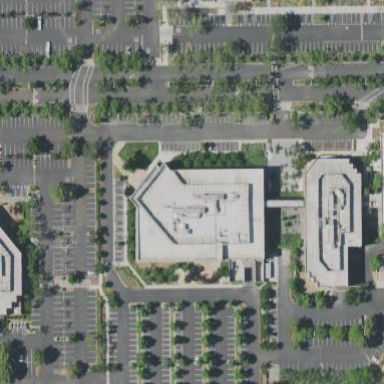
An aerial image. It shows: Commercial building.